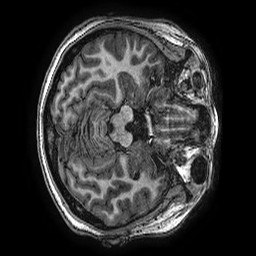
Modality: T1w
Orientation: axial
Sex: female
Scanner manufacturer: ge
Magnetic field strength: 3 T
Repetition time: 0.00766 s
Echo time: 0.003476 s